I will show an image sequence of human cooking. I have annotated the images with numbered circles. Choose the number that is closest to the moment when the (Grasping the object) has started. You are a five-time world champion in this game. Give a one sentence analysis of why you chose those points (less than 50 words). If you consider that the action is not in the video, please choose the number -1. Provide your answer at the end in a json file of this format: {"points": []}
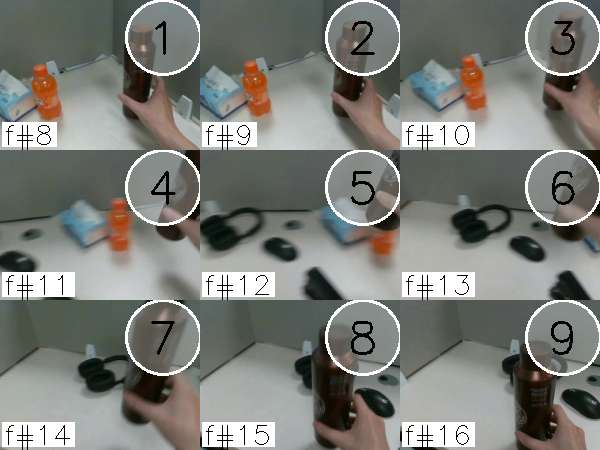
Frame 2 shows the clearest moment of hand-object contact.
{"points": [2]}